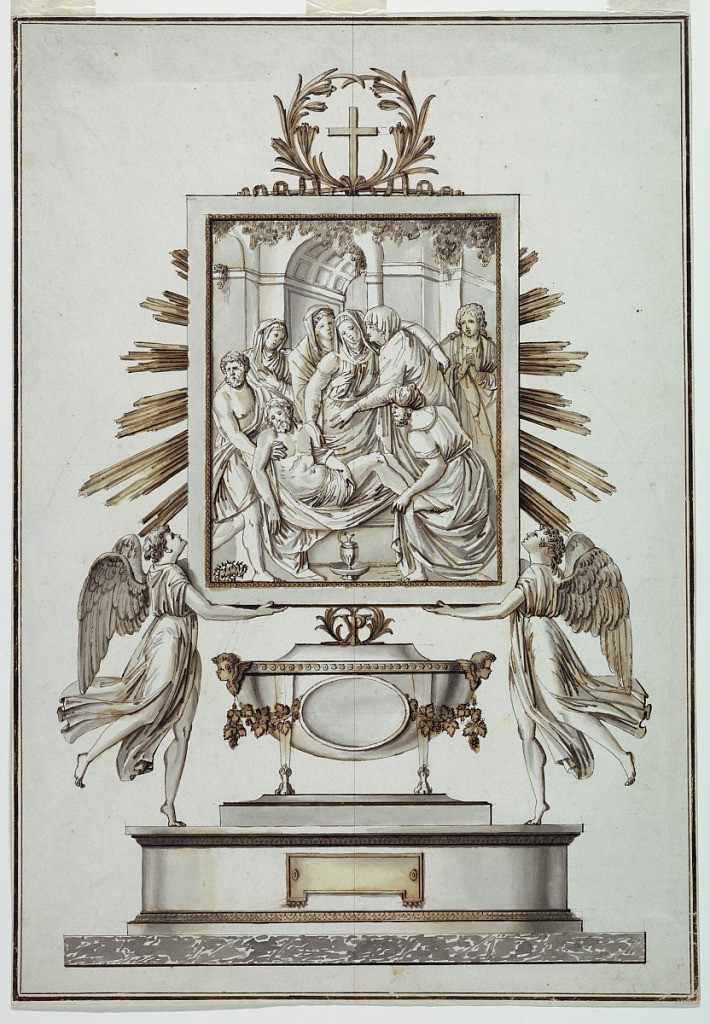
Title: Reliquary with the Emtombment
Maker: Pietro Belli, Italian, 1780–1828
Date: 1815–30
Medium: Pen and brown ink, brown, gray wash, over graphite, ruled borders in pen and brown Support: white laid paper
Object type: Drawing
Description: Two angels carry a framed relief of the Entombment of Christ; it is topped by a cross between lily sprays; rays of glory are laterally shown; beneath the representation stands a tureen-like bowl on a base; it is topped by a crossed P in palm boughs, and decorated by vine